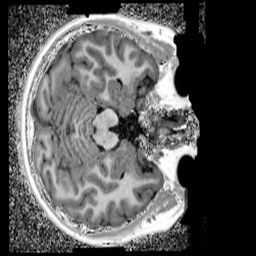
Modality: UNIT1_denoised
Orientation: axial
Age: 13
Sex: female
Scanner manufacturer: siemens
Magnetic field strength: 3 T
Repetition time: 4 s
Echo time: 0.00299 s